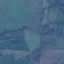
Label: Pasture